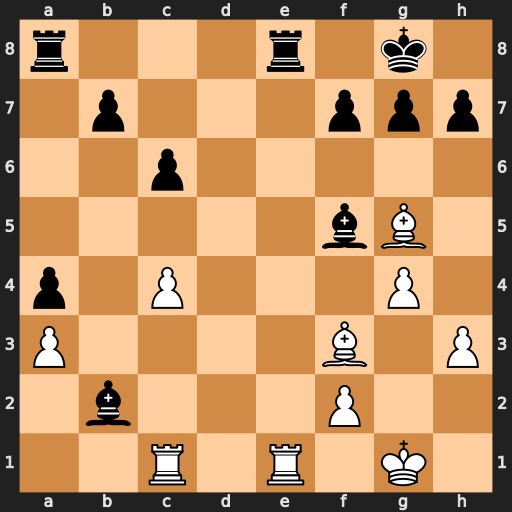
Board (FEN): r3r1k1/1p3ppp/2p5/5bB1/p1P3P1/P4B1P/1b3P2/2R1R1K1
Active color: w
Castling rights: -
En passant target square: -
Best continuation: gxf5 Rxe1+ Rxe1